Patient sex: M
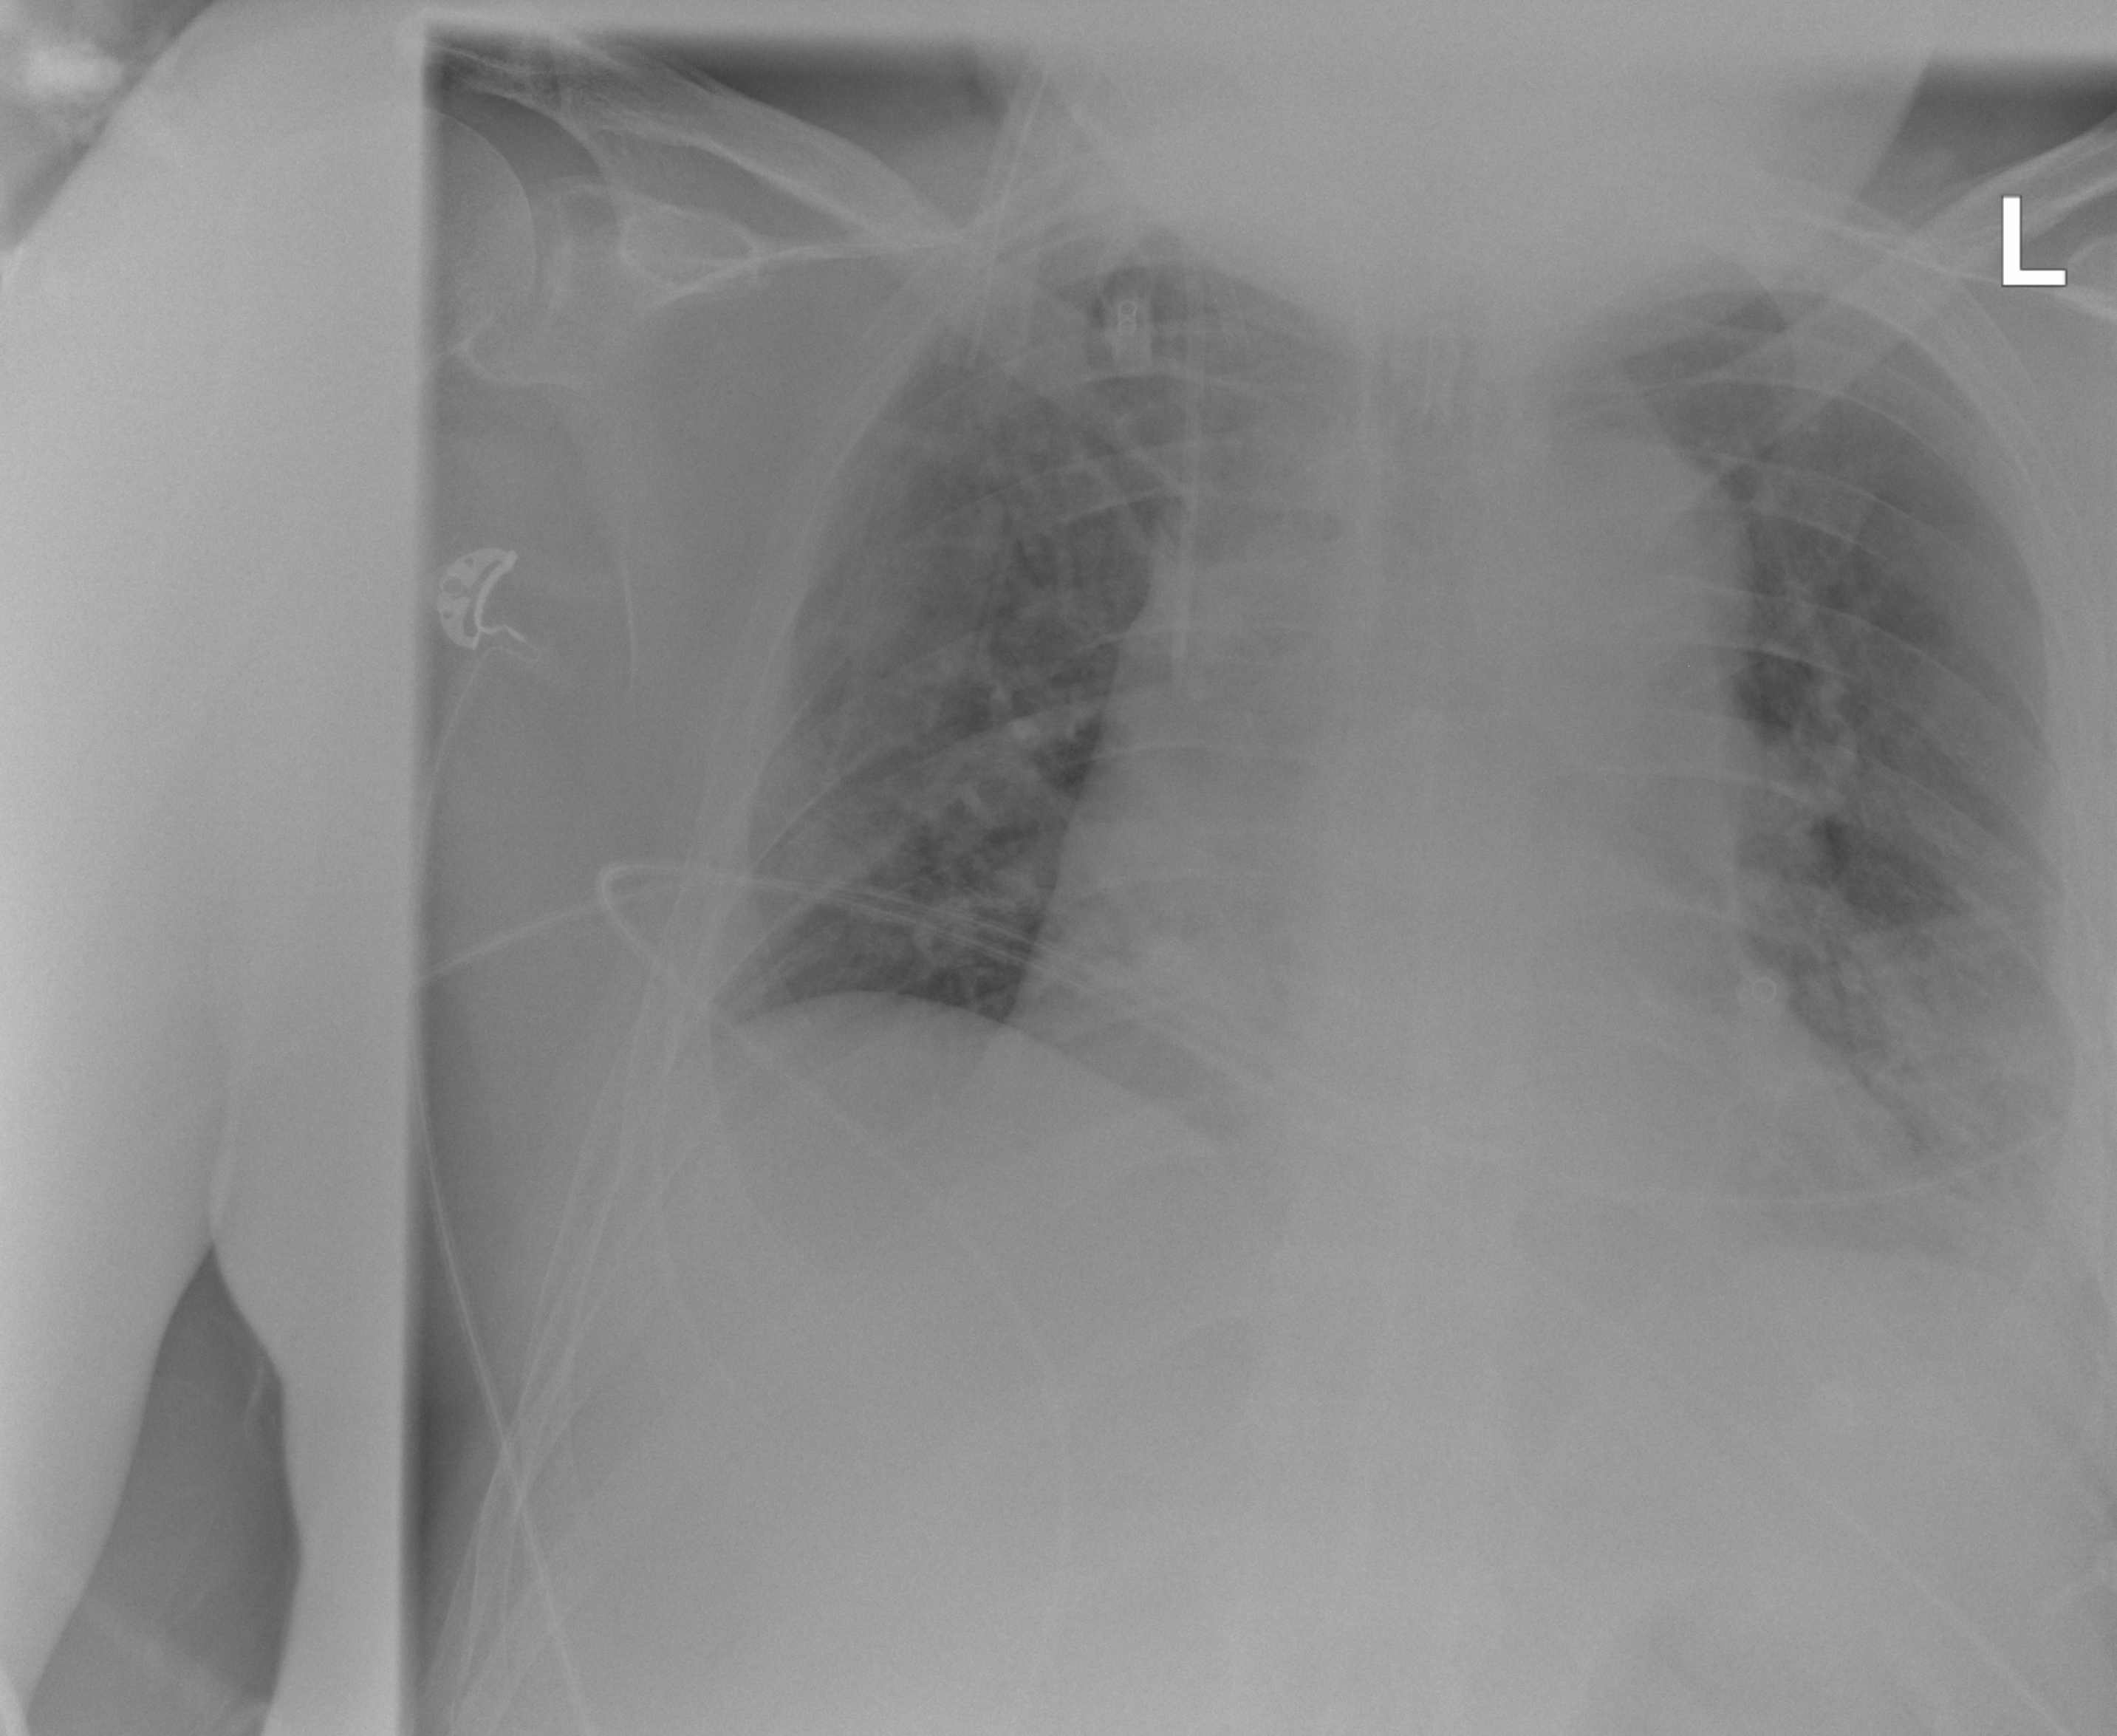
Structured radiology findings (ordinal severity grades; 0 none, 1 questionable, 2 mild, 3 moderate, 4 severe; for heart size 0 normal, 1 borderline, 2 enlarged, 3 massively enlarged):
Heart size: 1
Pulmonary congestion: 0
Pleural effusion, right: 0
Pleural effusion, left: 2
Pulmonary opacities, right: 0
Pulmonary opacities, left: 0
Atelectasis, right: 0
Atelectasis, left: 1